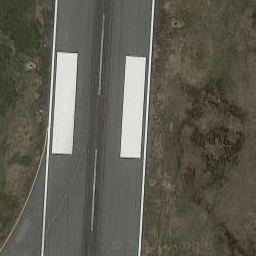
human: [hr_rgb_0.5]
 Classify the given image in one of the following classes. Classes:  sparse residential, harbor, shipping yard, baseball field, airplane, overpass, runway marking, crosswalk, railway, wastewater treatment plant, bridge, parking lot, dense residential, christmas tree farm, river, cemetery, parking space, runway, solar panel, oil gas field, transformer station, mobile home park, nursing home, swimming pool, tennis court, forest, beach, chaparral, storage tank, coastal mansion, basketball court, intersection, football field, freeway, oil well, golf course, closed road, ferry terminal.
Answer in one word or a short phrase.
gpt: runway